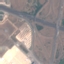
Land use / land cover: Highway